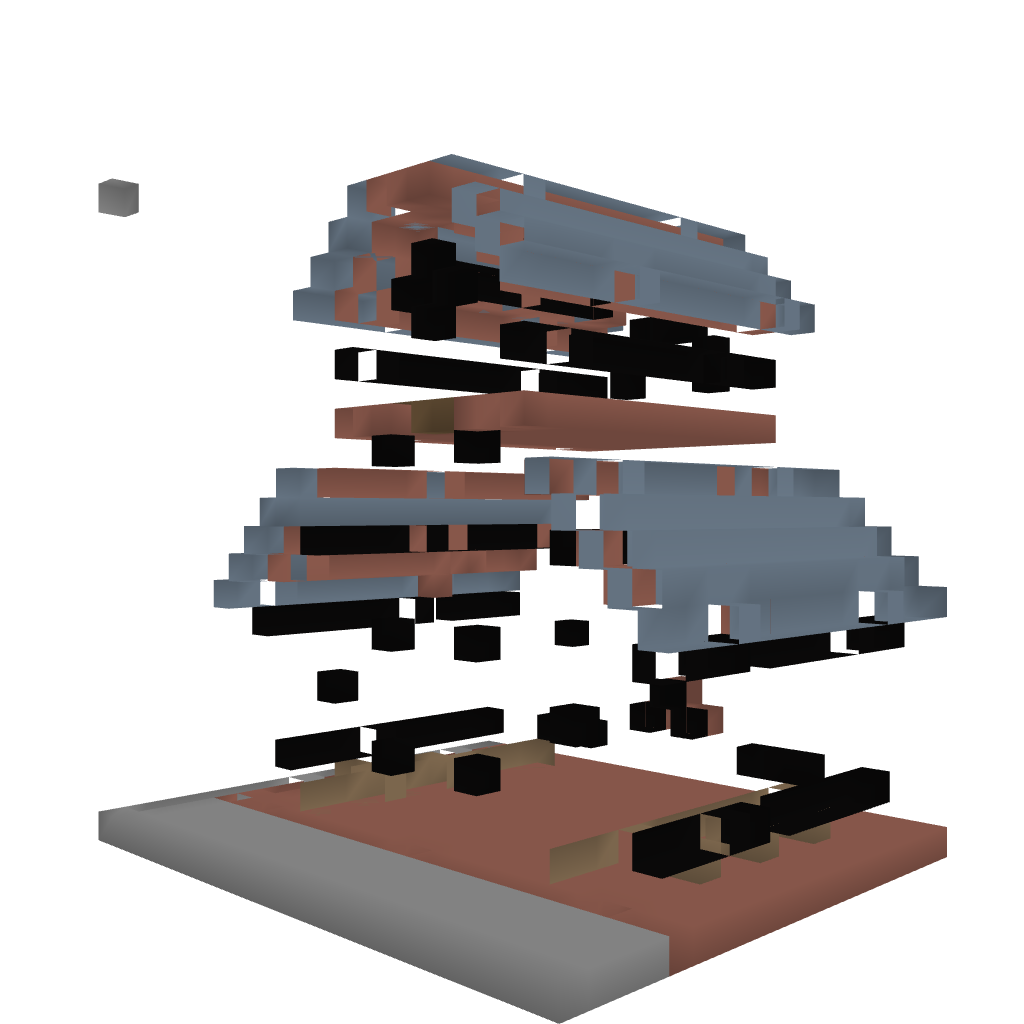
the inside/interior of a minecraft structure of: Barn - By Cybersneeze